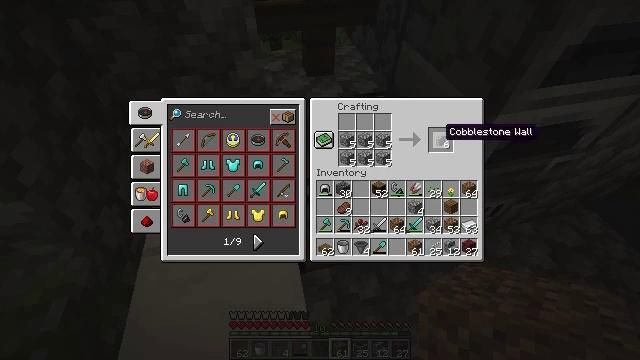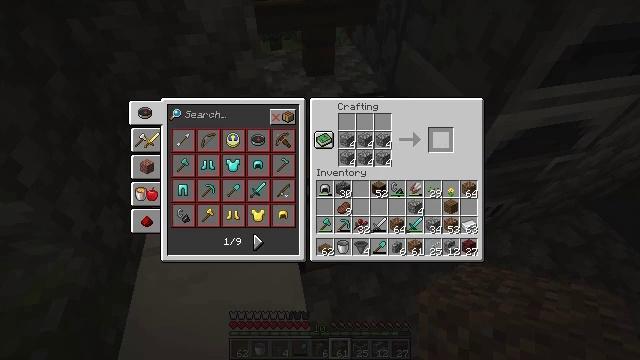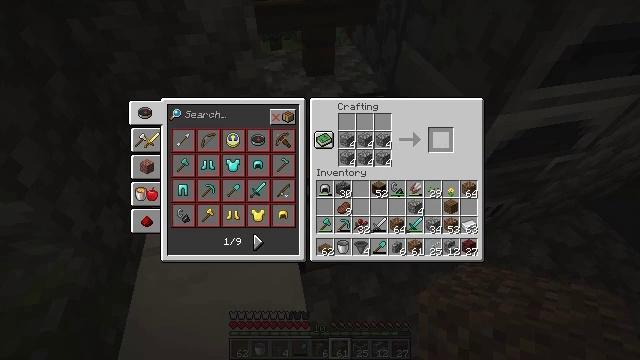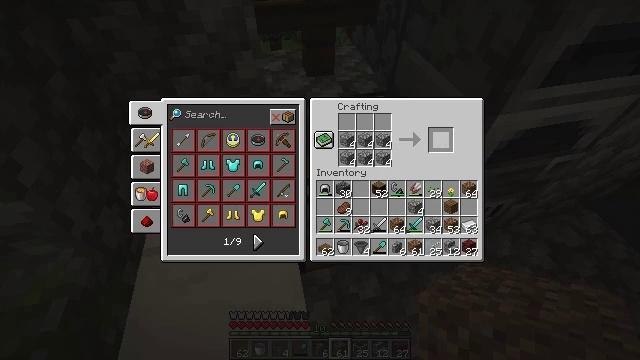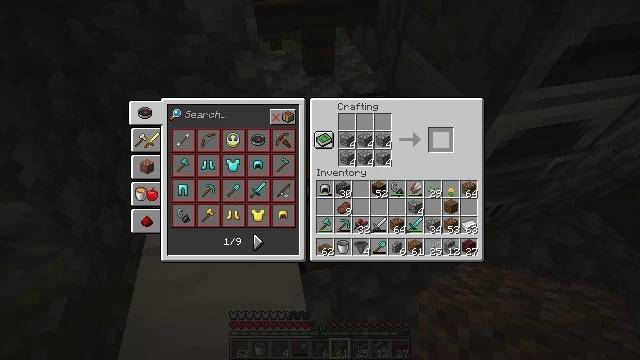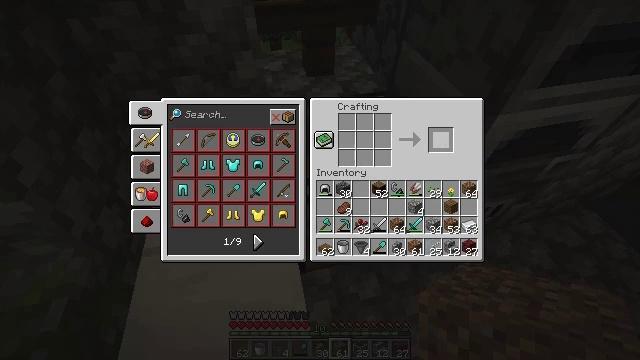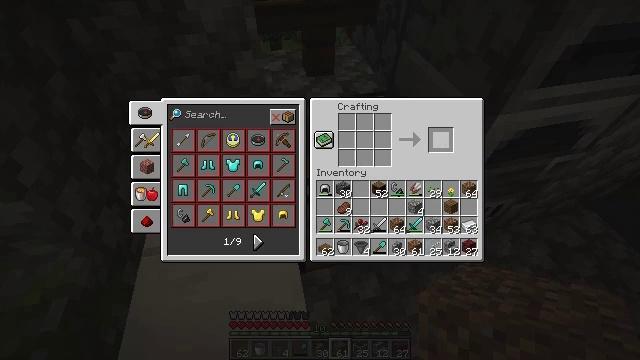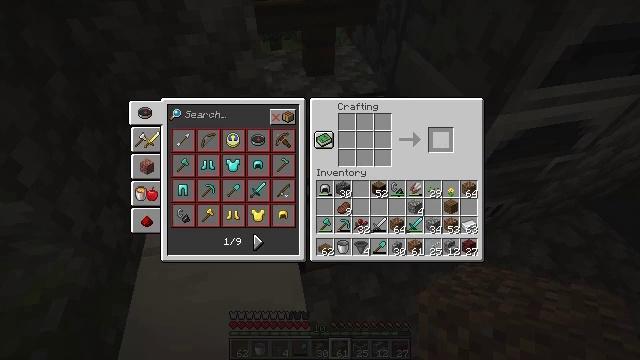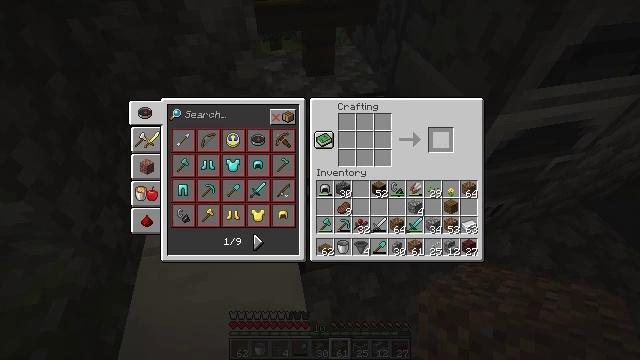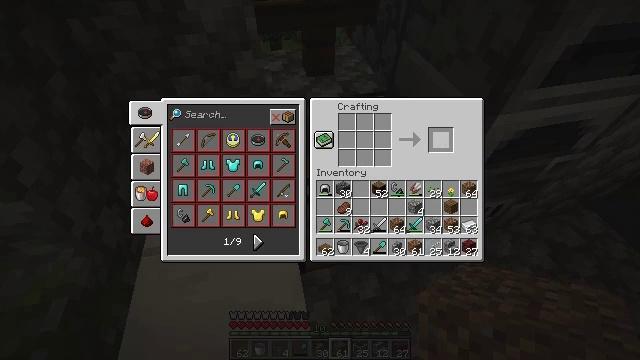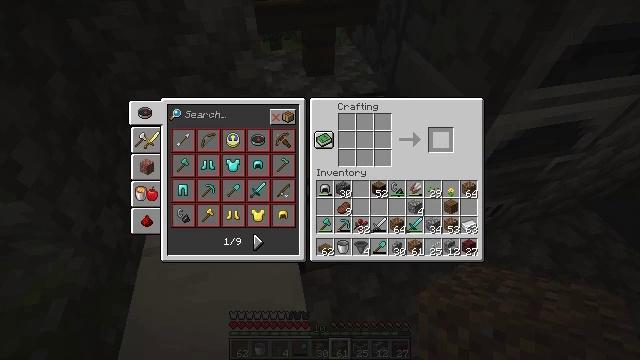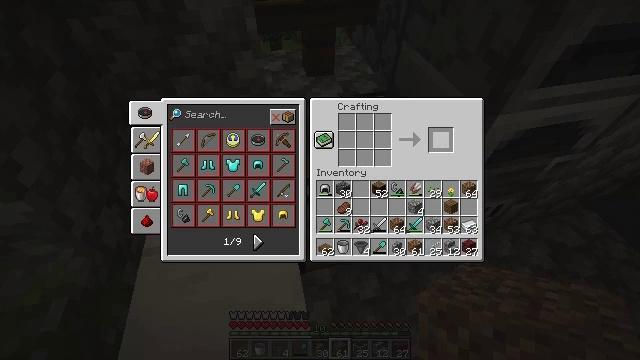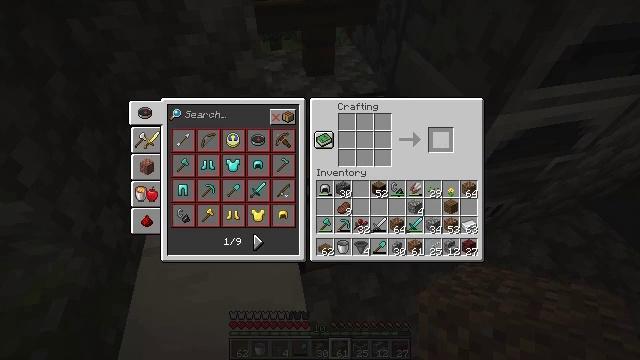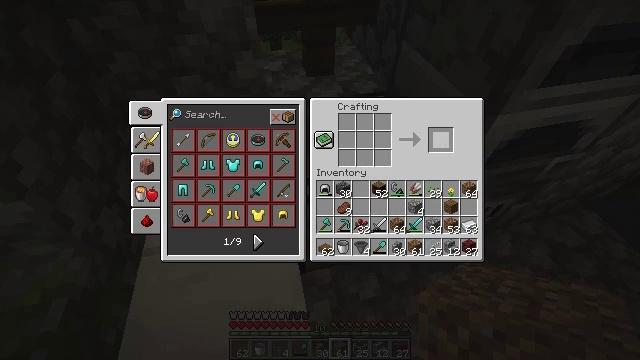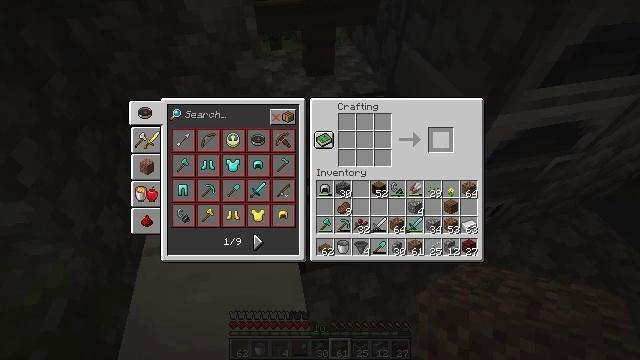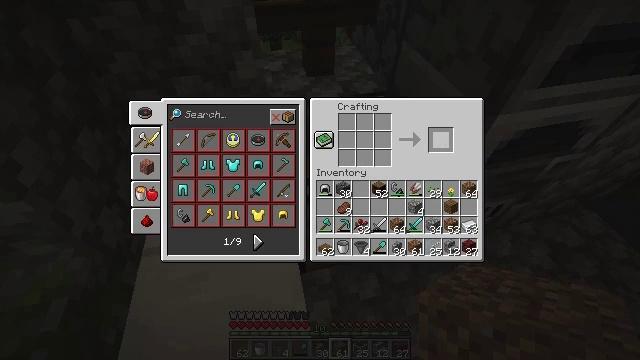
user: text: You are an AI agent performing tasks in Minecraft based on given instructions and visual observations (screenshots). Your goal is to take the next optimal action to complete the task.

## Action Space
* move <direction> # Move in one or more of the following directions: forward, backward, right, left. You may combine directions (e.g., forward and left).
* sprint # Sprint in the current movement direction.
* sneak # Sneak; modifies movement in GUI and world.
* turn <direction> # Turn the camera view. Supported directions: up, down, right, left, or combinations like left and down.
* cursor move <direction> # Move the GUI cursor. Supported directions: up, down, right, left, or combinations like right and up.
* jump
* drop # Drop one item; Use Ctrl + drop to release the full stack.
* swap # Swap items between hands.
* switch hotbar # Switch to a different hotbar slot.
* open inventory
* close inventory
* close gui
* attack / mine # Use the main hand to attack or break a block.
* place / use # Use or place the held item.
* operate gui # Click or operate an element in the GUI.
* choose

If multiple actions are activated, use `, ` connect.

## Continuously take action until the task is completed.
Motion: motion action
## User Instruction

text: Transform cobblestone into a cobblestone wall at the crafting table.
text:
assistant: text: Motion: sneak, operate gui
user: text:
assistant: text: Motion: sneak, operate gui
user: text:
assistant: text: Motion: sneak
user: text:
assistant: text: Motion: sneak
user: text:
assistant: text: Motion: sneak
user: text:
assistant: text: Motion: sneak
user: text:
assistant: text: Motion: sneak
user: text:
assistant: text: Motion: sneak
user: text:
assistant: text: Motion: sneak
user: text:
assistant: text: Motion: sneak
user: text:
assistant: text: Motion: sneak
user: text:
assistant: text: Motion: sneak
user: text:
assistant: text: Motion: sneak
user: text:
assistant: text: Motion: no_op
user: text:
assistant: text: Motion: no_op
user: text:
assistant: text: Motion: no_op
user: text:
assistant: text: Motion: no_op
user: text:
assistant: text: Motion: no_op
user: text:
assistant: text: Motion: no_op
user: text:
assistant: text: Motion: no_op
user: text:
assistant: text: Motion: no_op
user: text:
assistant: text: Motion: no_op
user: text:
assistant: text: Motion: no_op
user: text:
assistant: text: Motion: no_op
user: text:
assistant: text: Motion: no_op
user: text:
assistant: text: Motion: no_op
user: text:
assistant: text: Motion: no_op
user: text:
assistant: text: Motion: no_op
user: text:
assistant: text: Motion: no_op
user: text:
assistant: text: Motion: no_op